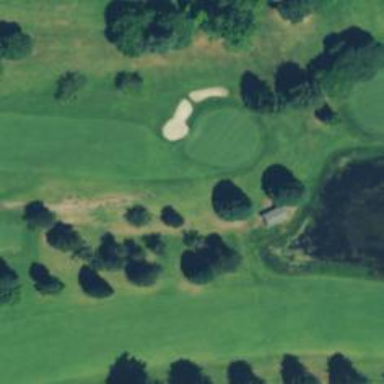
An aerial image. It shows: View of golf hole.